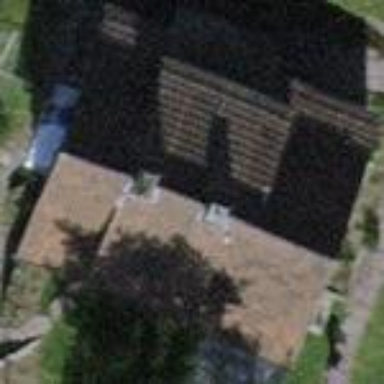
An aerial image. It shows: Building with tile roof.